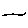
Label: line